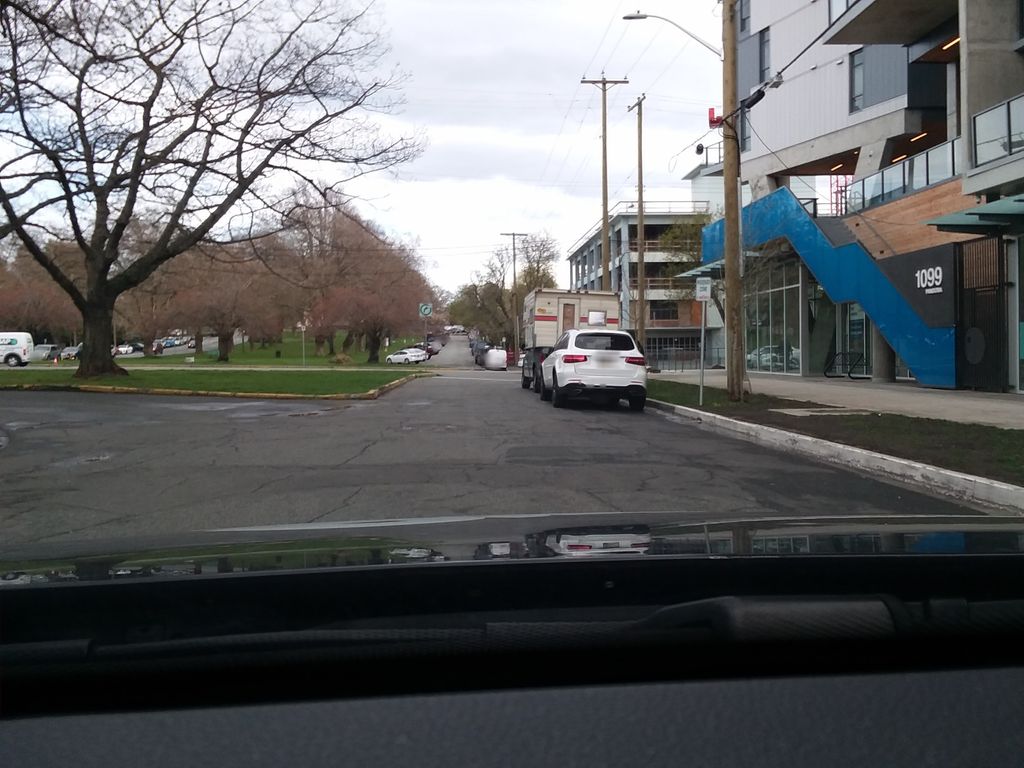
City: victoria